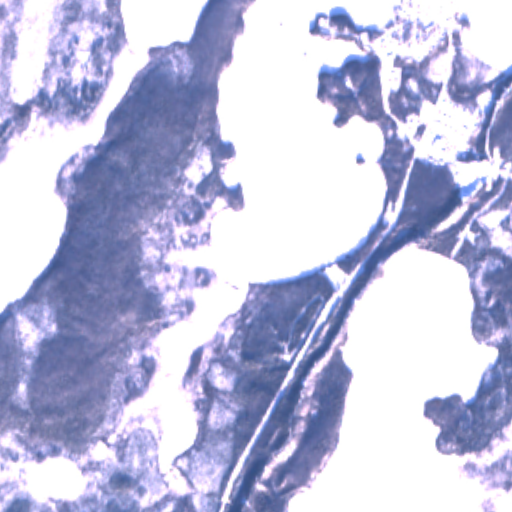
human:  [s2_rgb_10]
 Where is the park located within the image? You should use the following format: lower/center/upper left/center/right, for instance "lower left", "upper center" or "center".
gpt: The park is located in the upper right of the image.
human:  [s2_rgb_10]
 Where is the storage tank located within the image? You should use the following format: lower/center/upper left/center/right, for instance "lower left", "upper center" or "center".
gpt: The storage tank is located in the upper right of the image.
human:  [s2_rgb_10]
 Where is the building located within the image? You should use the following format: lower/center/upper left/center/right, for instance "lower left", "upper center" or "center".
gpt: The building is located in the upper right of the image.
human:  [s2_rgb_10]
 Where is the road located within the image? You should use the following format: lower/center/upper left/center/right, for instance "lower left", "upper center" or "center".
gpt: There is no road in the image.